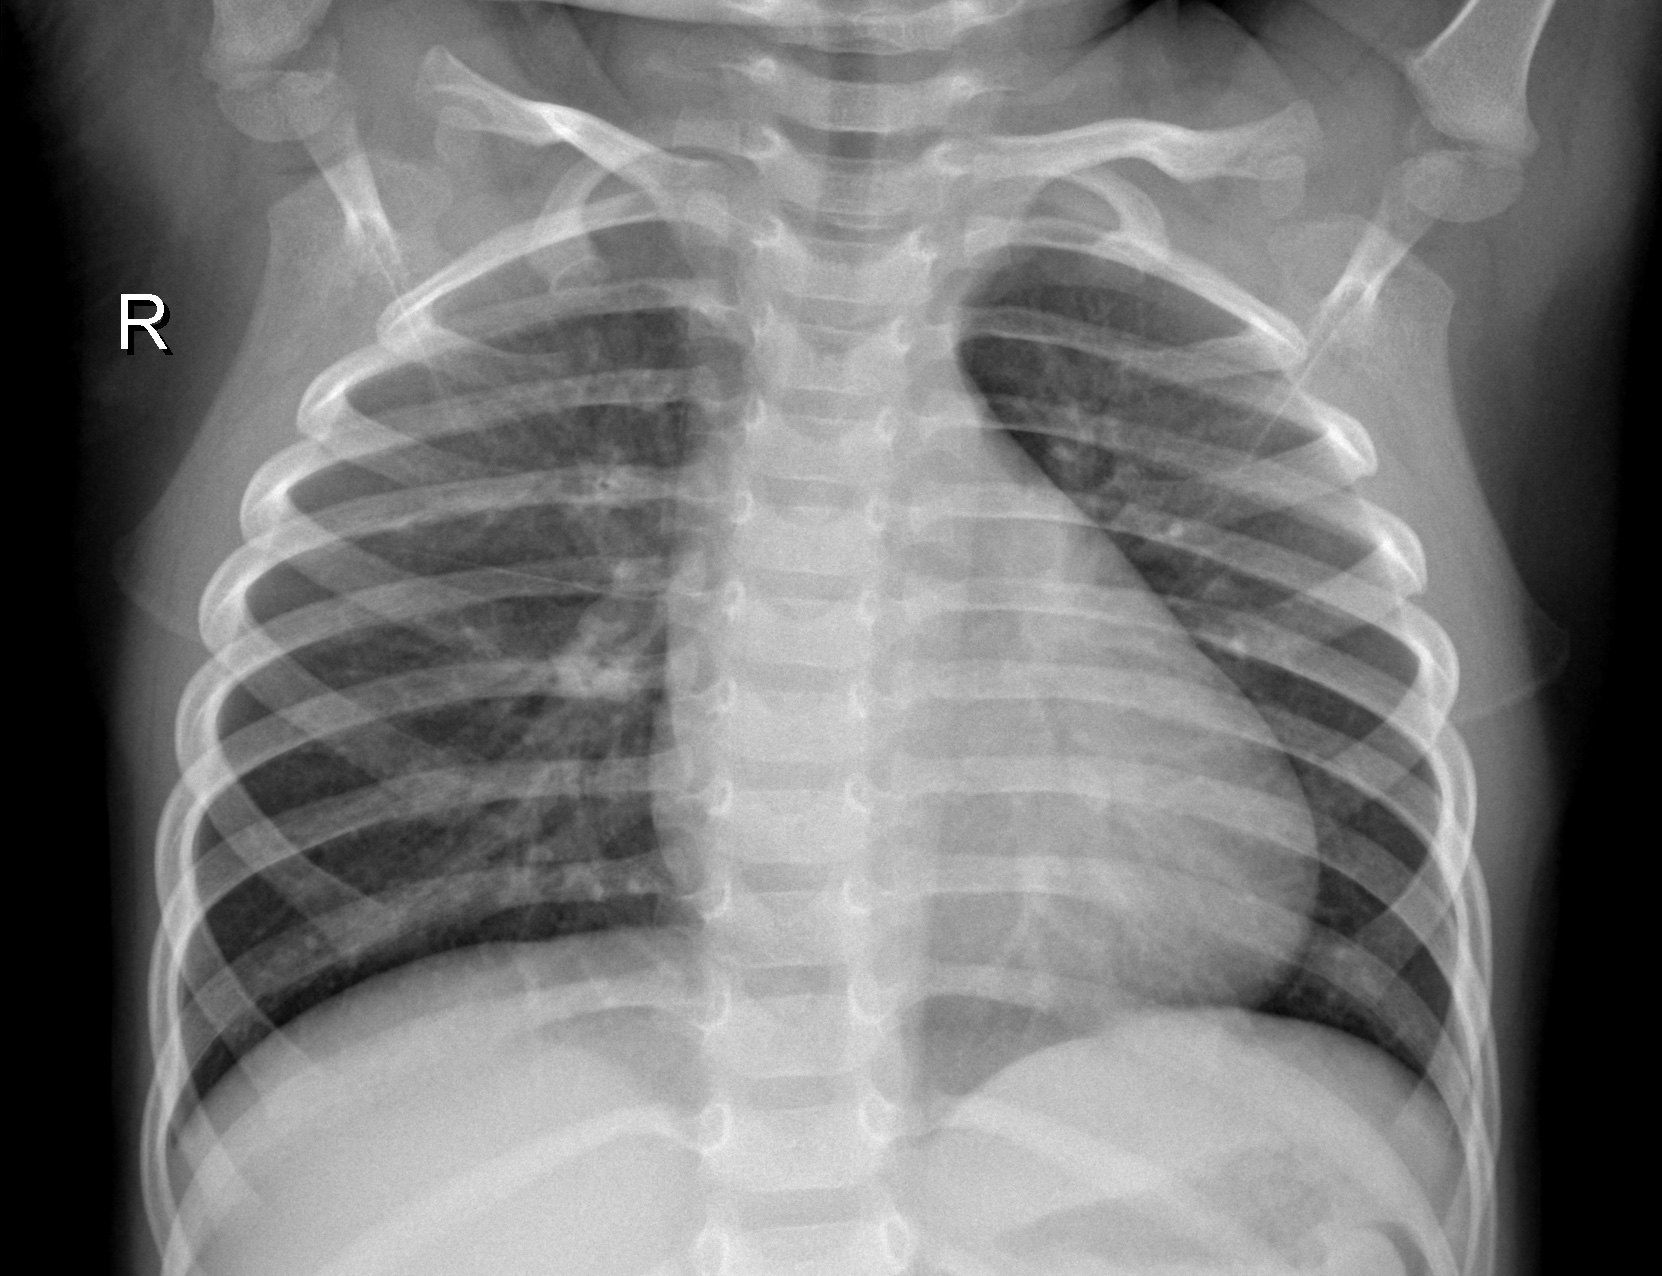
Diagnosis: NORMAL